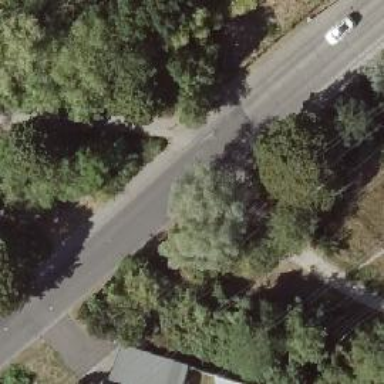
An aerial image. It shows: Asphalt road in residential area.